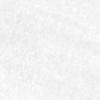
Label: no_change